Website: apple
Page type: address-validator
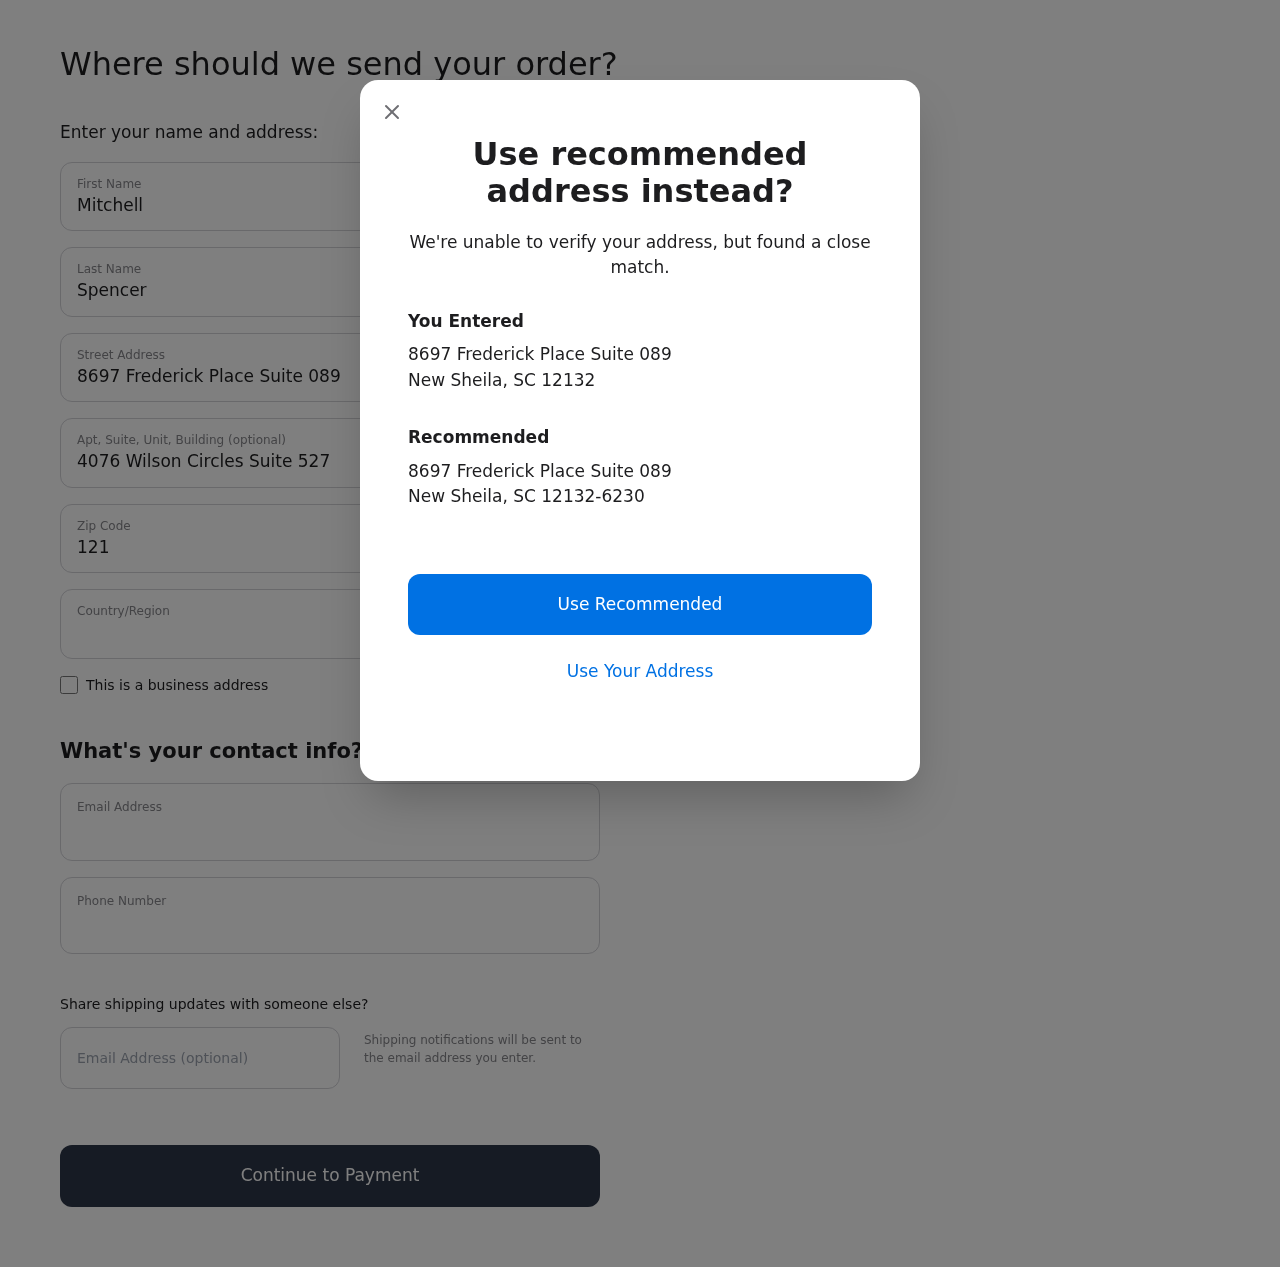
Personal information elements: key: PII_CITY
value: New Sheila
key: PII_COUNTRY
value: United States
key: PII_EMAIL
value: mspencer@hotmail.com
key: PII_FIRSTNAME
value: Mitchell
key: PII_GIFT_EMAIL
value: hchen@yahoo.com
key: PII_LASTNAME
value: Spencer
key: PII_PHONE
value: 5827062260
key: PII_POSTCODE
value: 12132
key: PII_POSTCODE_FULL
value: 12132-6230
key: PII_STATE_ABBR
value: SC
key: PII_STREET
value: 8697 Frederick Place Suite 089
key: PII_STREET2
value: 8697 Frederick Place Suite 089
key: PII_STREET2
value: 4076 Wilson Circles Suite 527
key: PII_CITY2
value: New Sheila
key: PII_STATE_ABBR2
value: SC